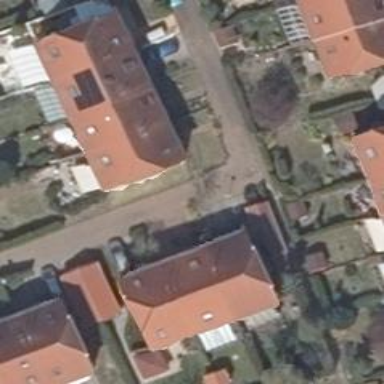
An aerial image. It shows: Living street.